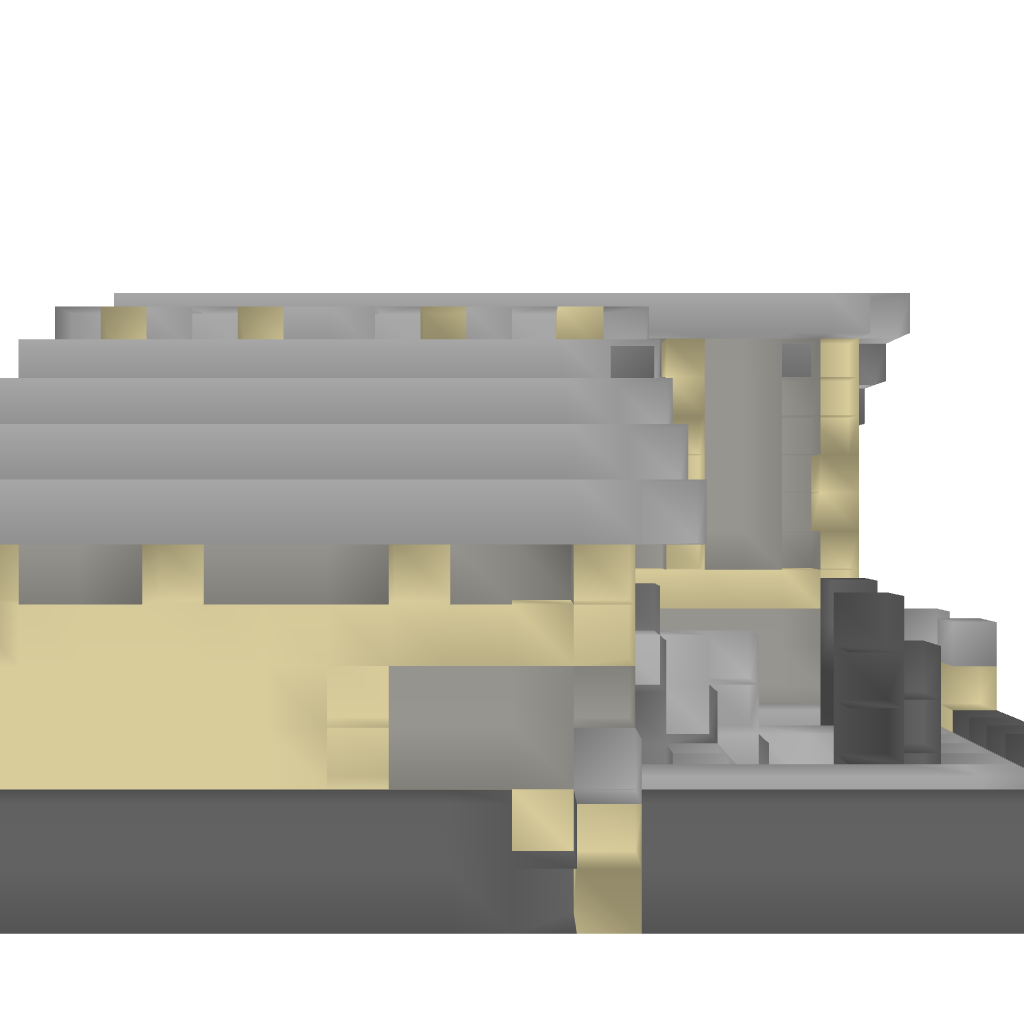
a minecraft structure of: Modern house whit a fireplace